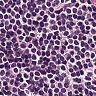
Metastatic tissue present: no